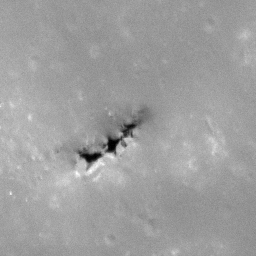
Pit: Copernicus 6b
Host crater: Copernicus
Host type: impact_melt
Lunar coordinates: latitude 10.105, longitude 339.995